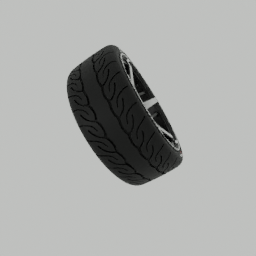
Label: mechanical